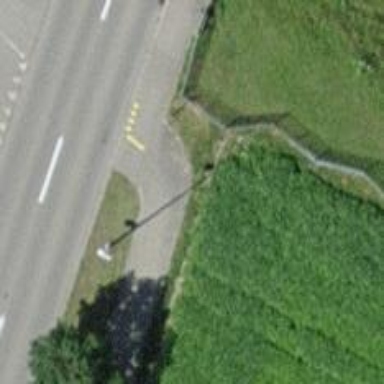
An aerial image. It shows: Cycleway.